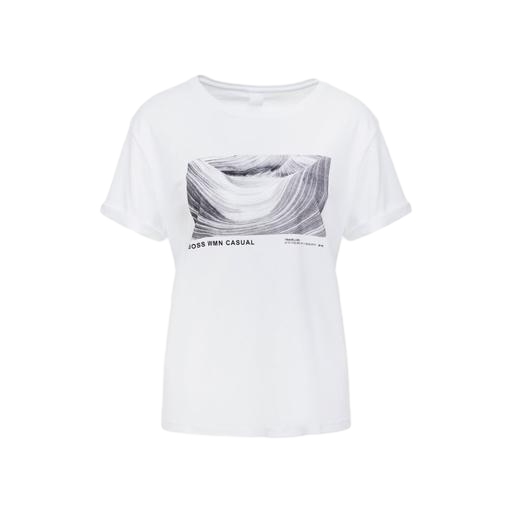
t-shirt twist graphic, black canyon tee blanc, graphic tee, white background